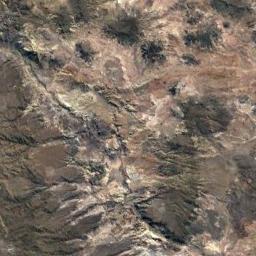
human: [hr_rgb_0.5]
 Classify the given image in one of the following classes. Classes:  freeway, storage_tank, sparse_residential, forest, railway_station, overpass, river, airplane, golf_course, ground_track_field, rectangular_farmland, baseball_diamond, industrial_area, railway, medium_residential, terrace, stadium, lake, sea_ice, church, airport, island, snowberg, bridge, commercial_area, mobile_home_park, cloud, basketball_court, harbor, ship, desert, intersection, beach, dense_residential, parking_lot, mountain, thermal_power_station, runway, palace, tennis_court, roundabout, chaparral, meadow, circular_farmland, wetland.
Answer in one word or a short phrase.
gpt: desert